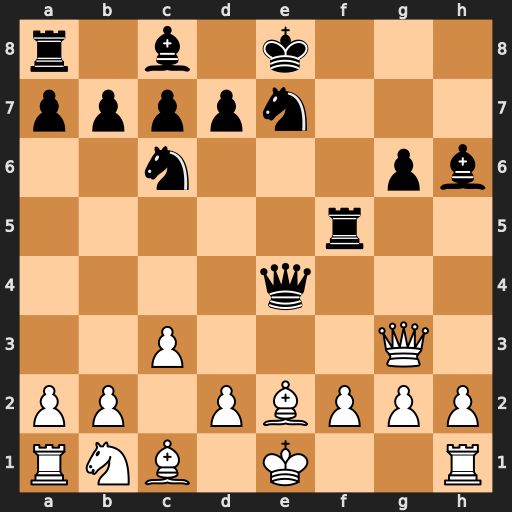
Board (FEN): r1b1k3/ppppn3/2n3pb/5r2/4q3/2P3Q1/PP1PBPPP/RNB1K2R
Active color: w
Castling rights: KQq
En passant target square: -
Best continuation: d3 Qe6 Bxh6